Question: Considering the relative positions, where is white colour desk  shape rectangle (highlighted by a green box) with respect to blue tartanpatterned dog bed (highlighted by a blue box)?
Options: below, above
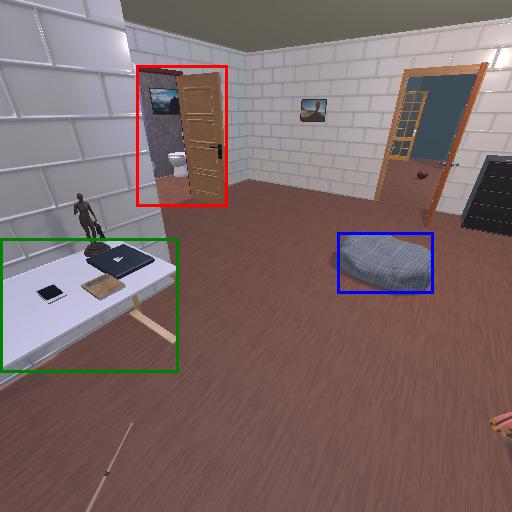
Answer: below